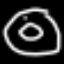
Label: donut